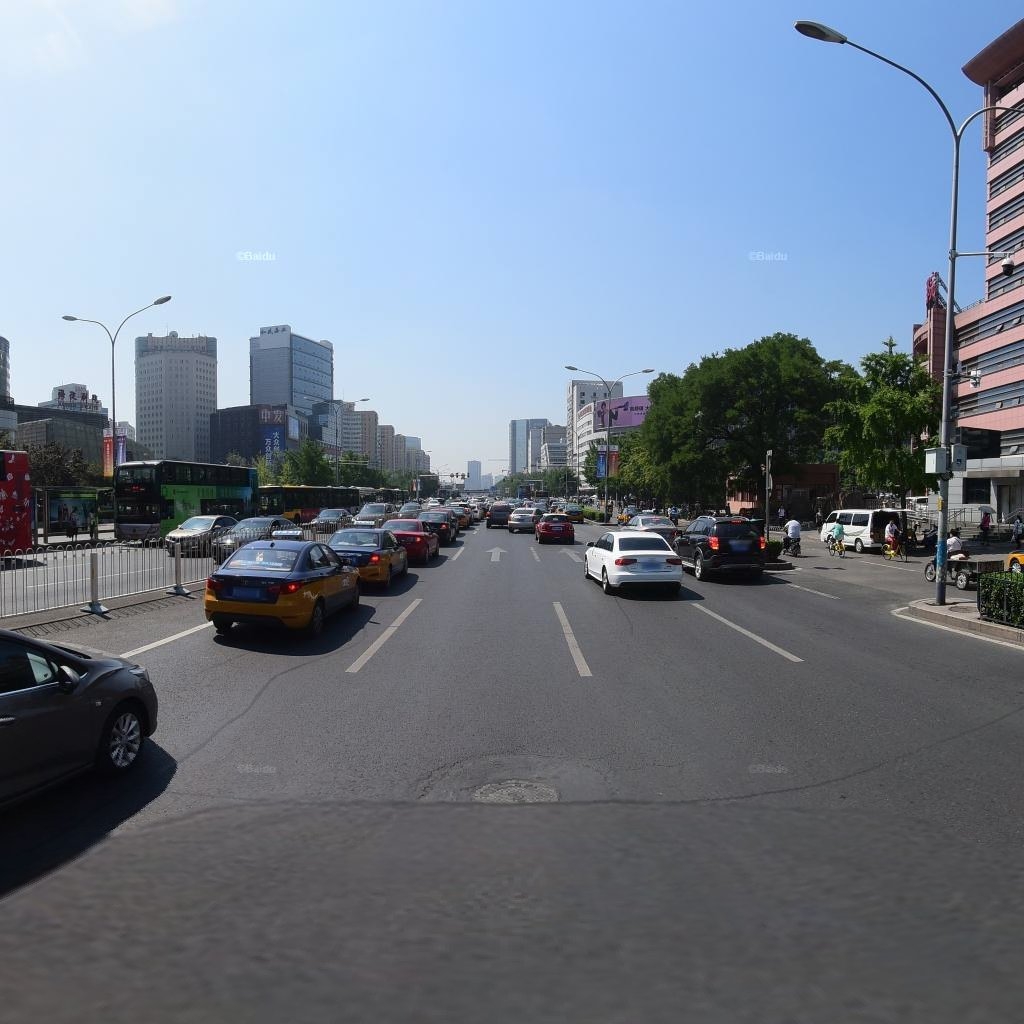
Region: Haidian
Road damage annotations: longitudinal patch, transverse patch, longitudinal patch, manhole cover, transverse patch, longitudinal patch